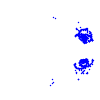
Particle: electron